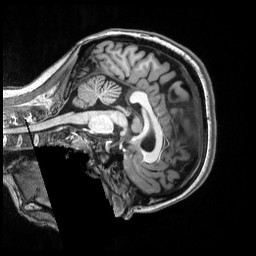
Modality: T1w
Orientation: sagittal
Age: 30
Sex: female
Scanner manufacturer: siemens
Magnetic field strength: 3 T
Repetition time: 2.53 s
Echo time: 0.0033 s